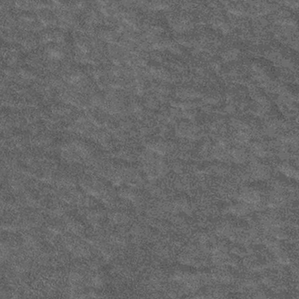
Label: frost